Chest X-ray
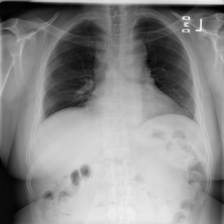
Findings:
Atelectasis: negative
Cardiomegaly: negative
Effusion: negative
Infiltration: positive
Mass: negative
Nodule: negative
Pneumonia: negative
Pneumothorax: negative
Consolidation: negative
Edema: negative
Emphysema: negative
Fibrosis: negative
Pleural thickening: negative
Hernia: negative